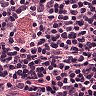
Metastatic tissue present: no